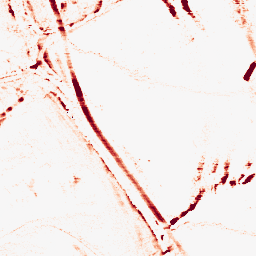
Category: morphological
Decomposition family: morphological_rect
Decomposition parameters: operation: opening
width: 10
height: 3
Upsampling method: bspline
Upsampling parameters: scale: 2
Upsampling scale: 2